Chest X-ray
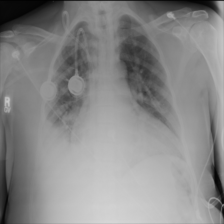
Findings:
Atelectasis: negative
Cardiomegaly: positive
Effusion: negative
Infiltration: positive
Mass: negative
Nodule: negative
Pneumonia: negative
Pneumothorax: negative
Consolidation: negative
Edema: negative
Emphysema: negative
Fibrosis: negative
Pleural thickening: negative
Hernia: negative